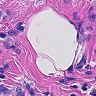
Metastatic tissue present: yes